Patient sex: M
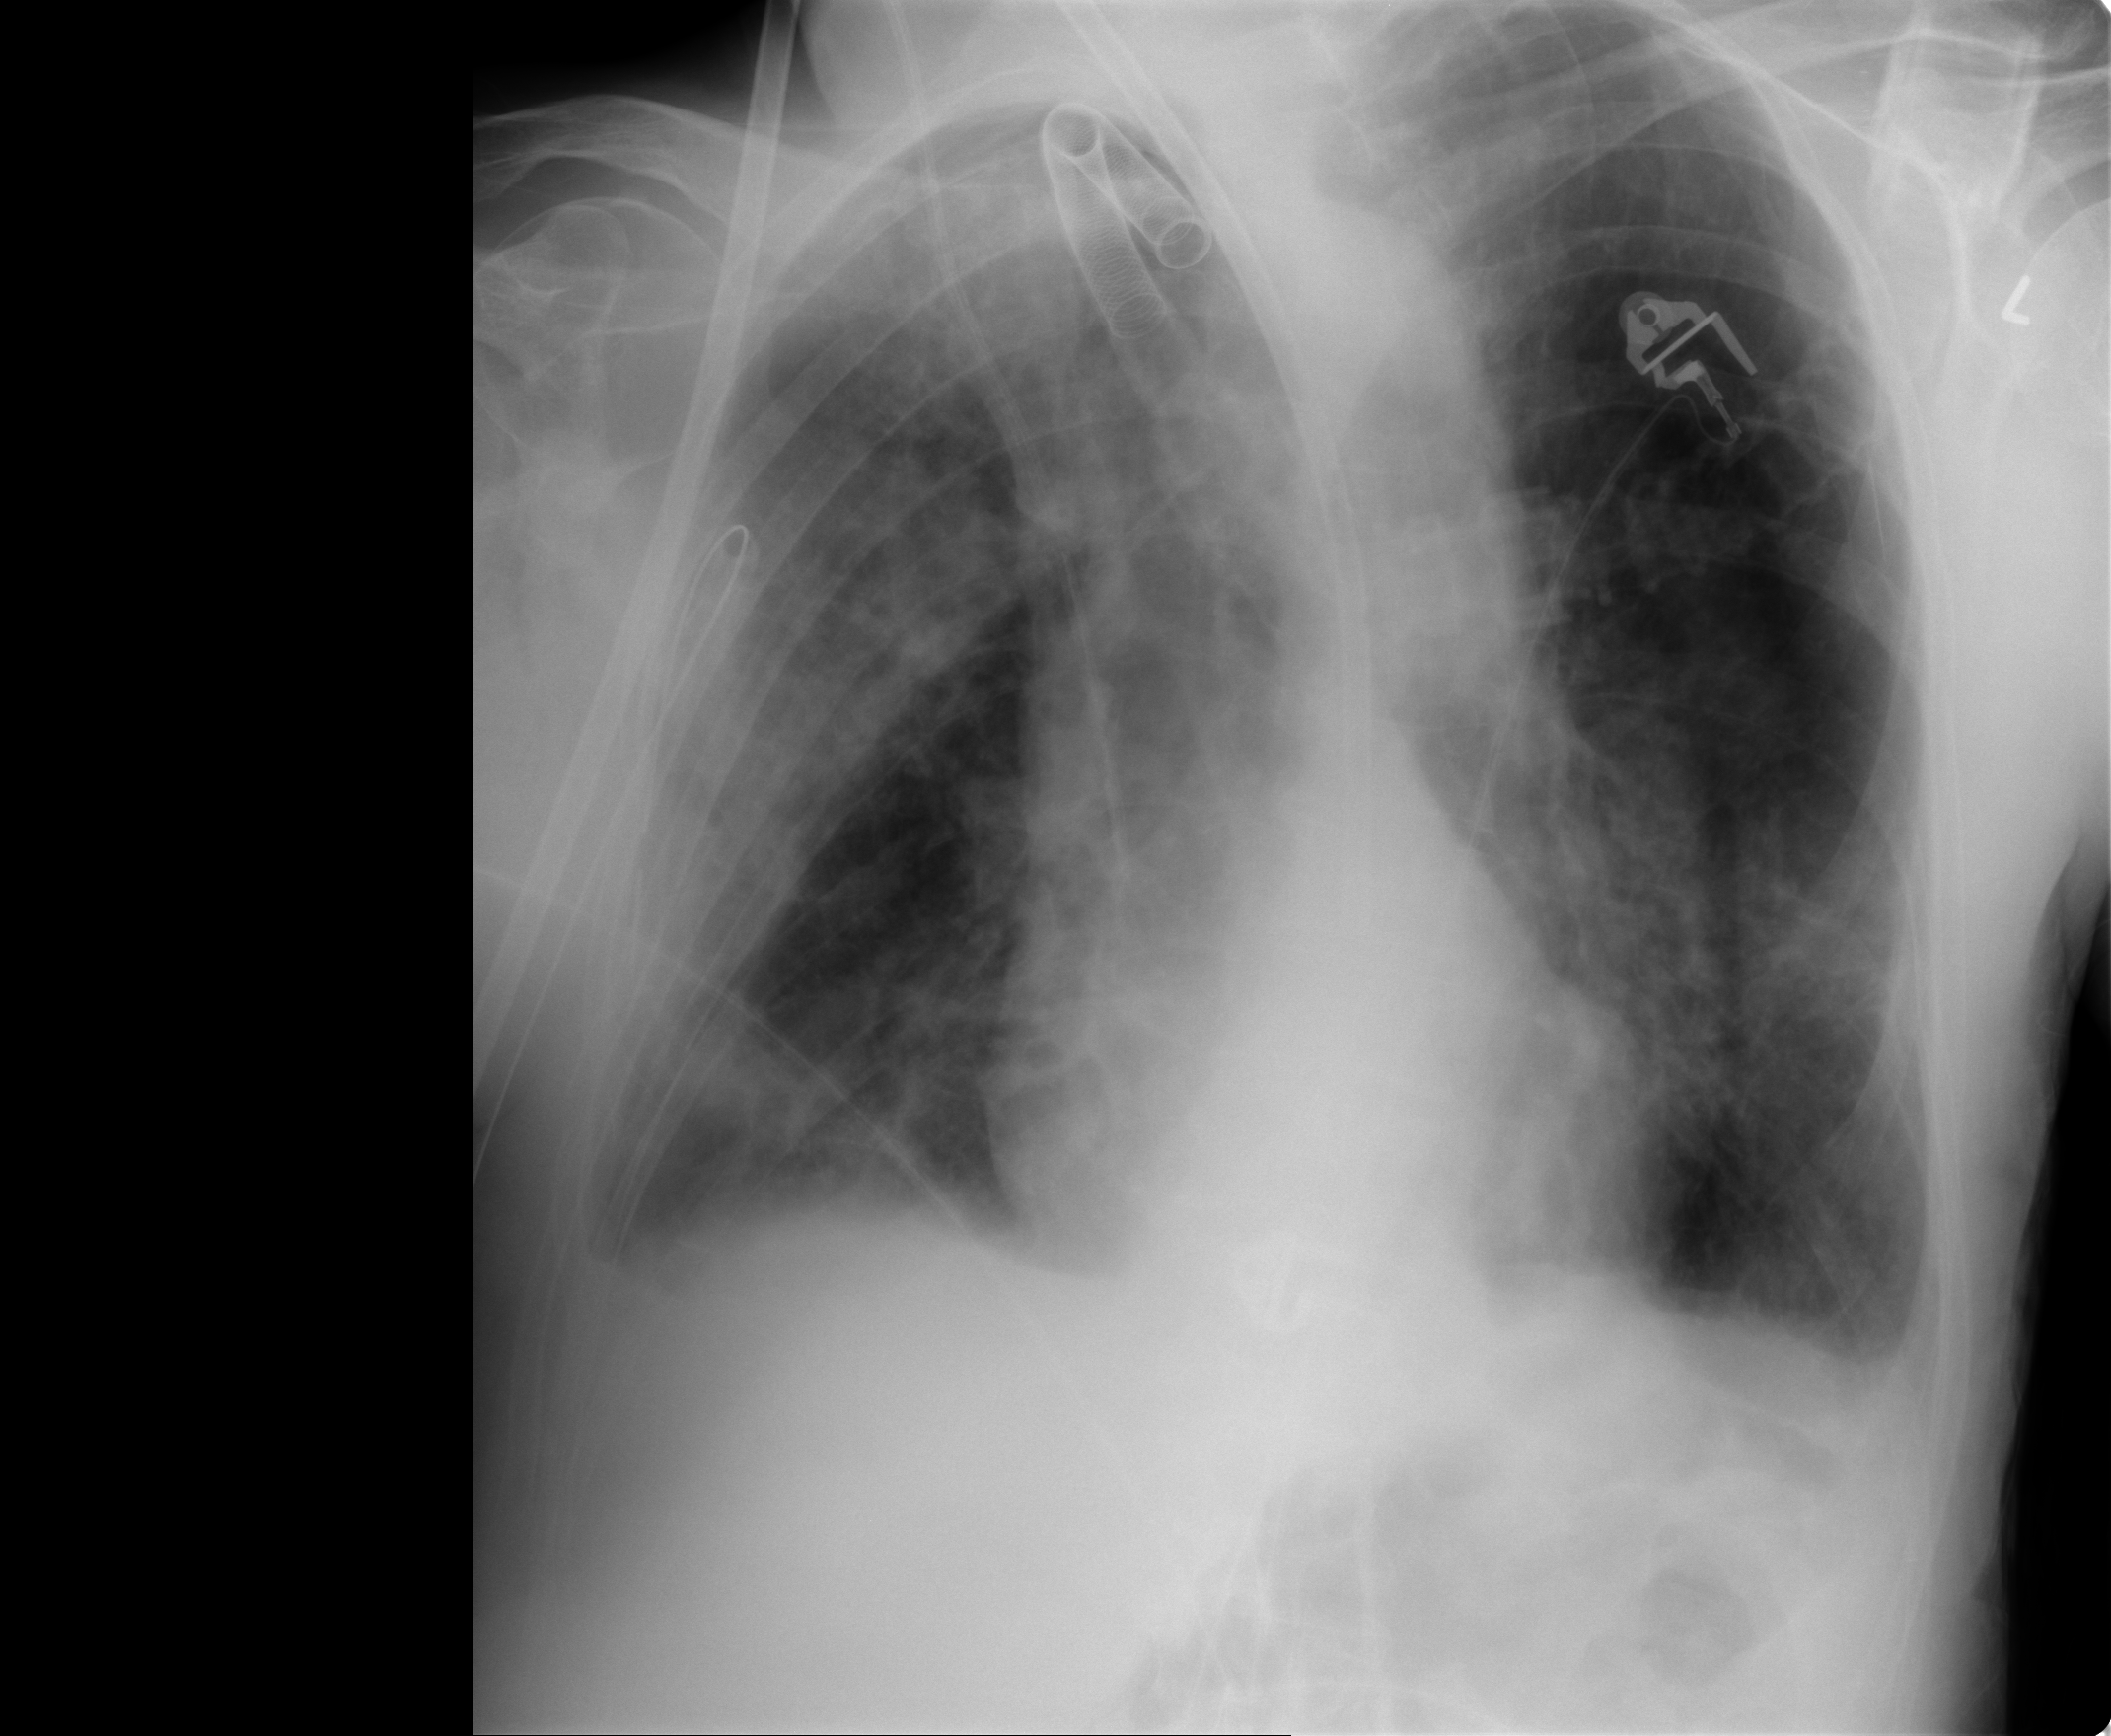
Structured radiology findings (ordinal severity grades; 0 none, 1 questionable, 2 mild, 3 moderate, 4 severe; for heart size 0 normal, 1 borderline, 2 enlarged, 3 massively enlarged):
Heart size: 0
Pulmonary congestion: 0
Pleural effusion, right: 2
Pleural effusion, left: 2
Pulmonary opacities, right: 2
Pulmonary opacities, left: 1
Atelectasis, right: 2
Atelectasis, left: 2